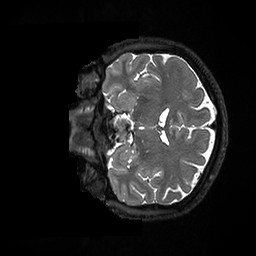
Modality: T2w
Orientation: coronal
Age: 41
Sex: female
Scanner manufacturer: ge
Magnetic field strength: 3 T
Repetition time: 3.202 s
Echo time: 0.06575 s